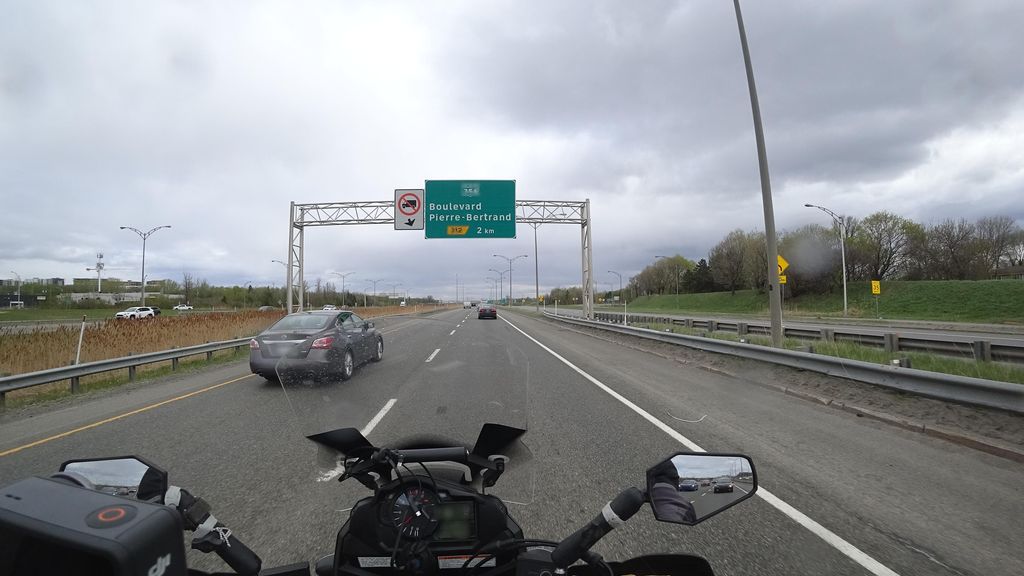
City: quebec_city